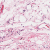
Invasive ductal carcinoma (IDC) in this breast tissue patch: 0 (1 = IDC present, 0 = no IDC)